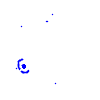
Particle: electron